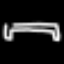
Label: bed